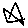
Label: star